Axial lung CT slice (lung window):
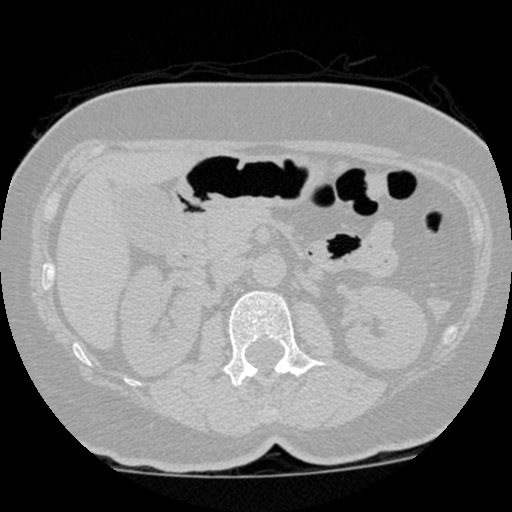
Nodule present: no